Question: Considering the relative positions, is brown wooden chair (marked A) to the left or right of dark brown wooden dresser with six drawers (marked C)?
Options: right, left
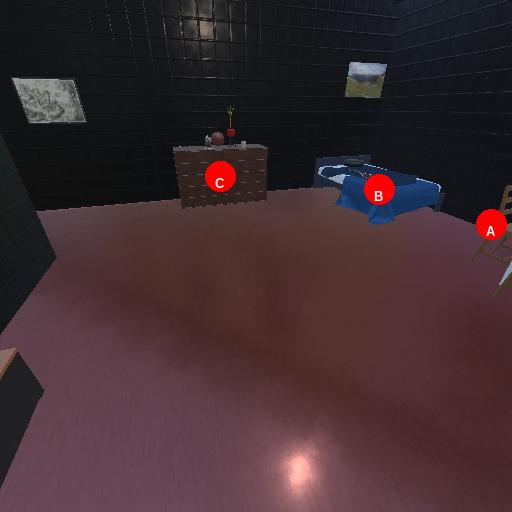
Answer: right